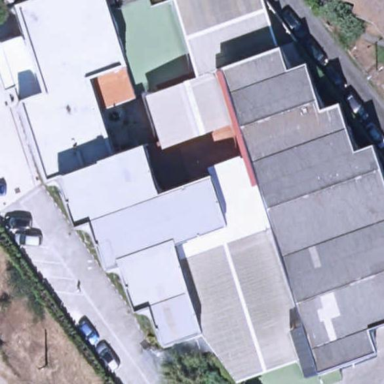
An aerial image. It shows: School building.